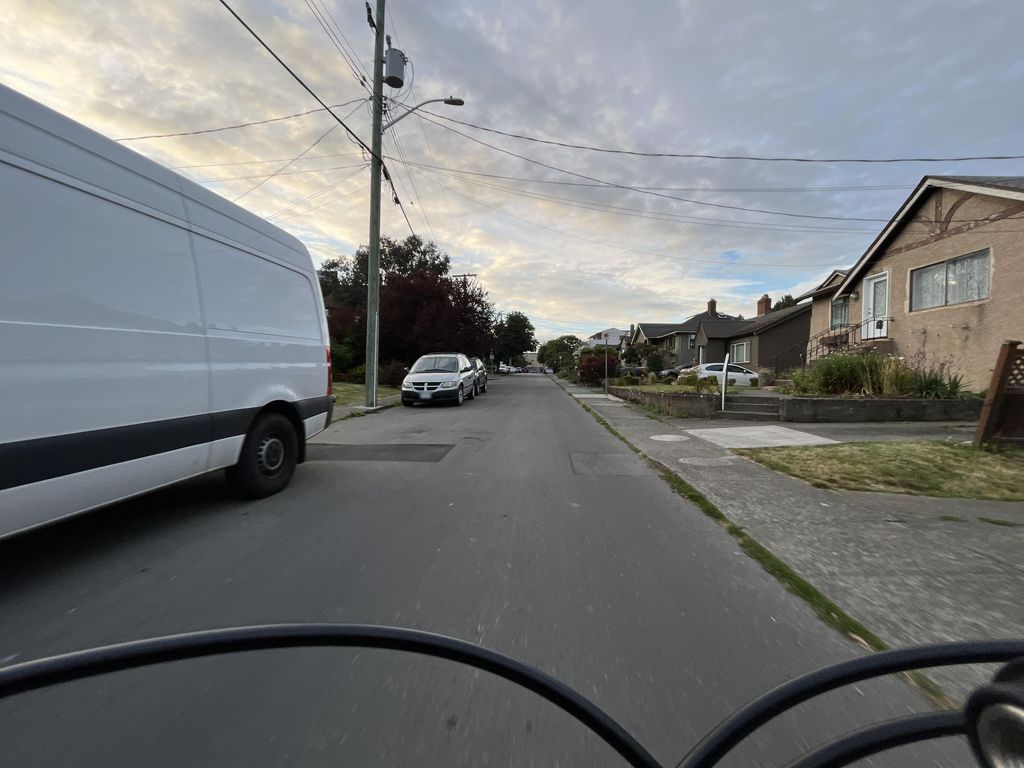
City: victoria